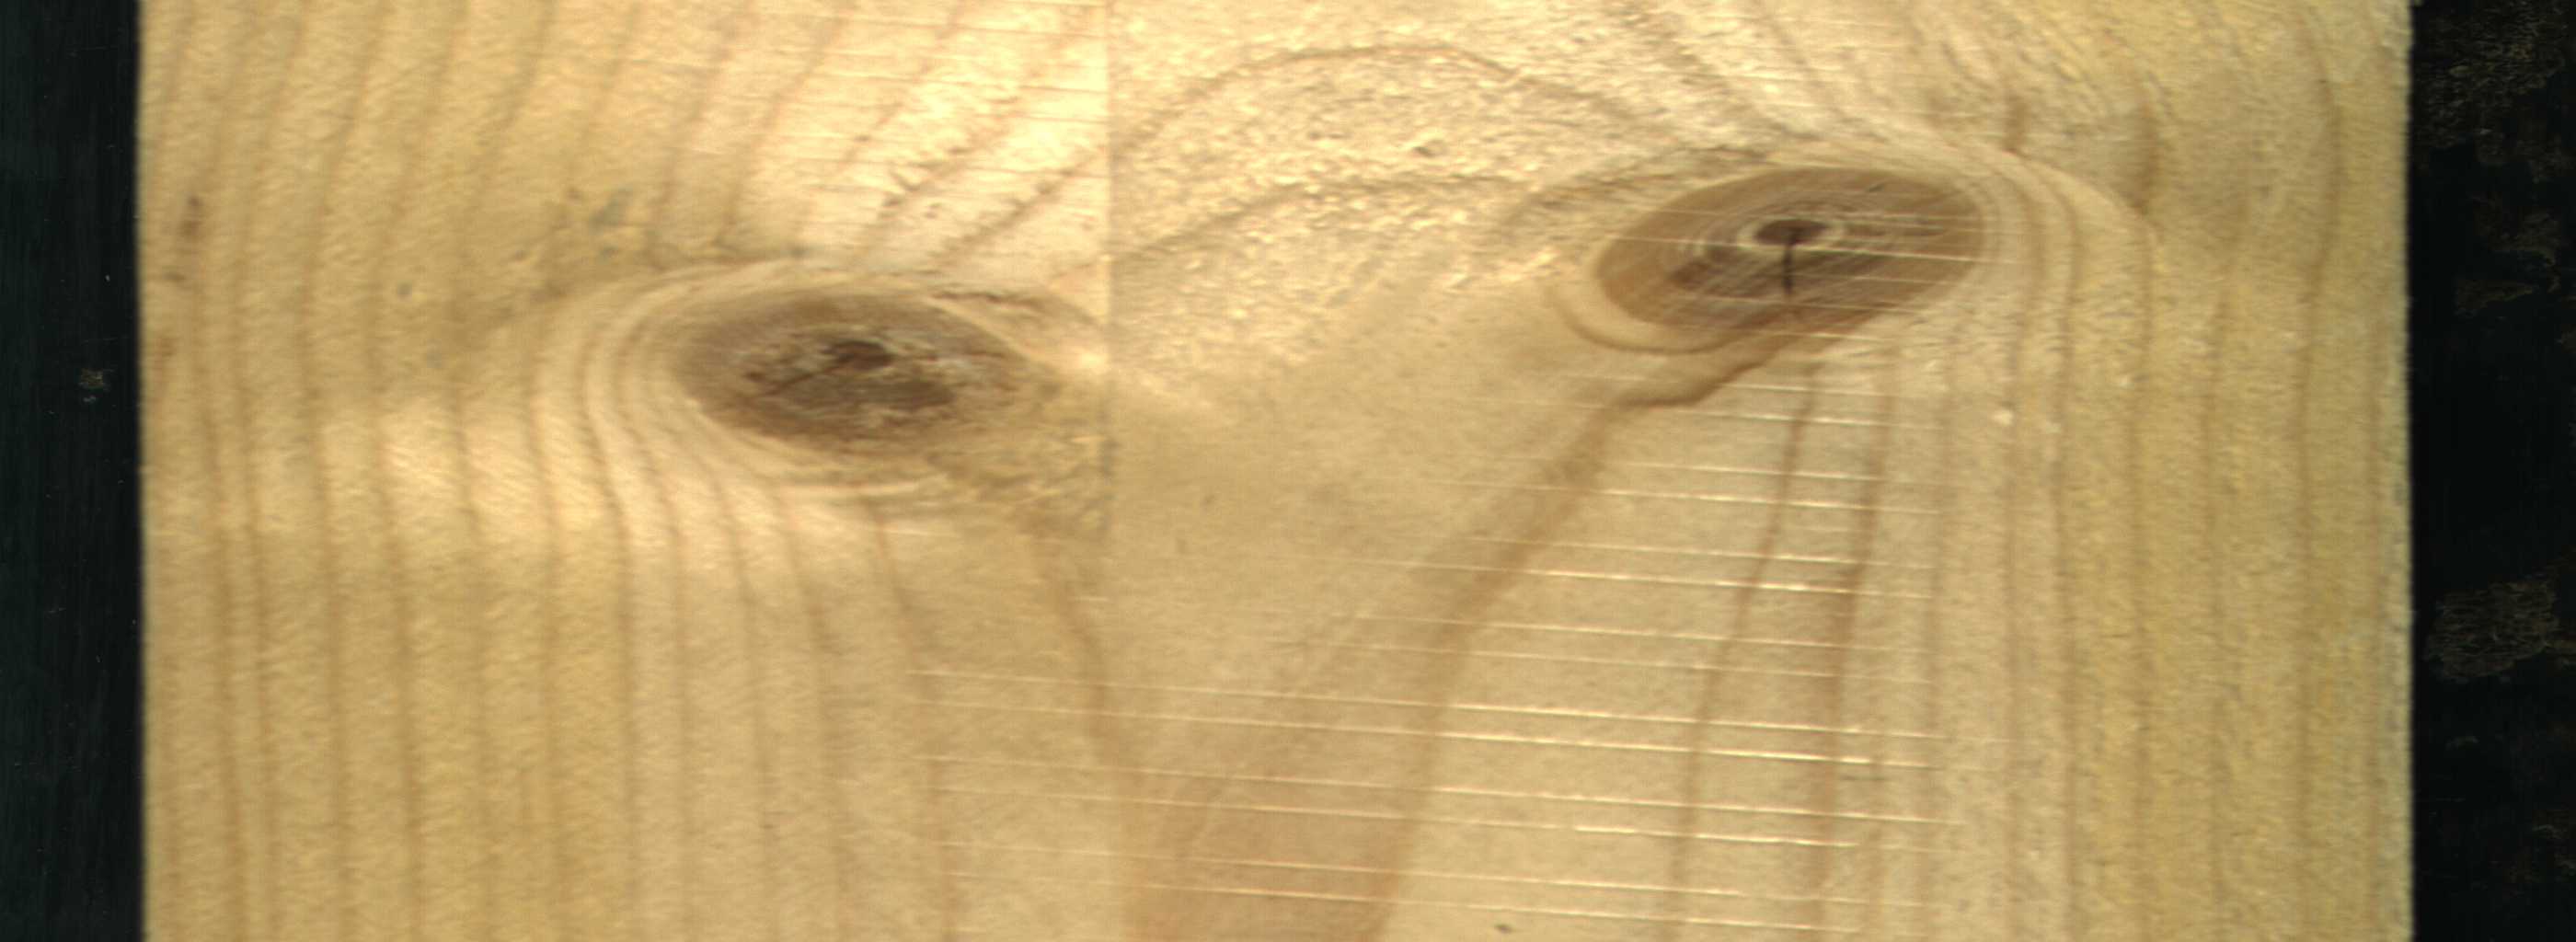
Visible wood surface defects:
Live_Knot
Live_Knot